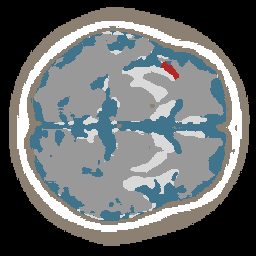
Label: lesion